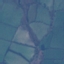
Land use / land cover: Pasture